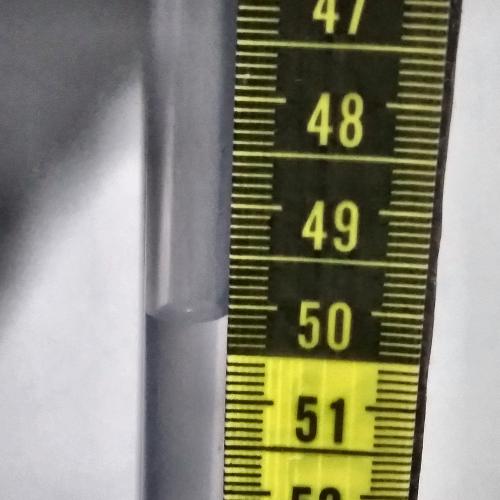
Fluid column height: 50.1 cm